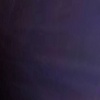
Label: space